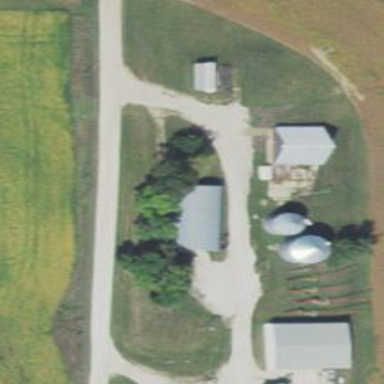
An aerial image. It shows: Farmyard area.